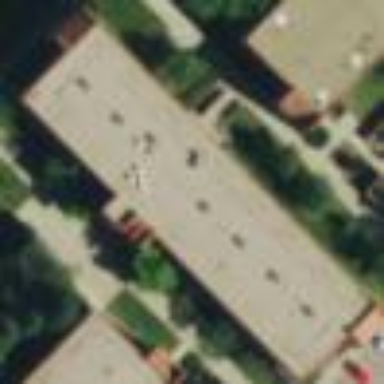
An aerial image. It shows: Dormitory building.